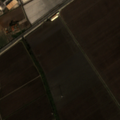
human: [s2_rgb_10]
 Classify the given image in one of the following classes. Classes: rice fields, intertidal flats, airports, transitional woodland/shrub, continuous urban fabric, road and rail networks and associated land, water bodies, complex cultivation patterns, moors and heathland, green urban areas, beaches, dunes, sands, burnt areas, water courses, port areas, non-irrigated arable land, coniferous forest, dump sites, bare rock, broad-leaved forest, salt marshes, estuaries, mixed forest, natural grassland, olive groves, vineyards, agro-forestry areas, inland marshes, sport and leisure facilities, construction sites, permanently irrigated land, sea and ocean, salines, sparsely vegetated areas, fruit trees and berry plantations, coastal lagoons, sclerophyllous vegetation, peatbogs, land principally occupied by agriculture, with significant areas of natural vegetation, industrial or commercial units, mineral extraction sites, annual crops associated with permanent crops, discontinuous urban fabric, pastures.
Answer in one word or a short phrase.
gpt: industrial or commercial units, rice fields